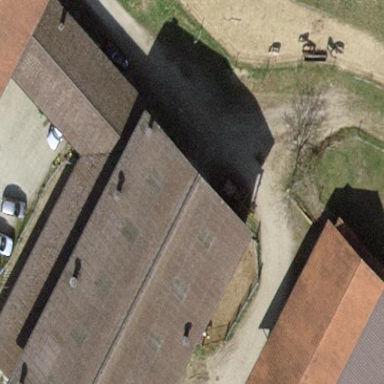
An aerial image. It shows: Farm building with gabled roof.